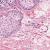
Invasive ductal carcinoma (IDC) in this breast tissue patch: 0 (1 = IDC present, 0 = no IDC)